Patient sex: M
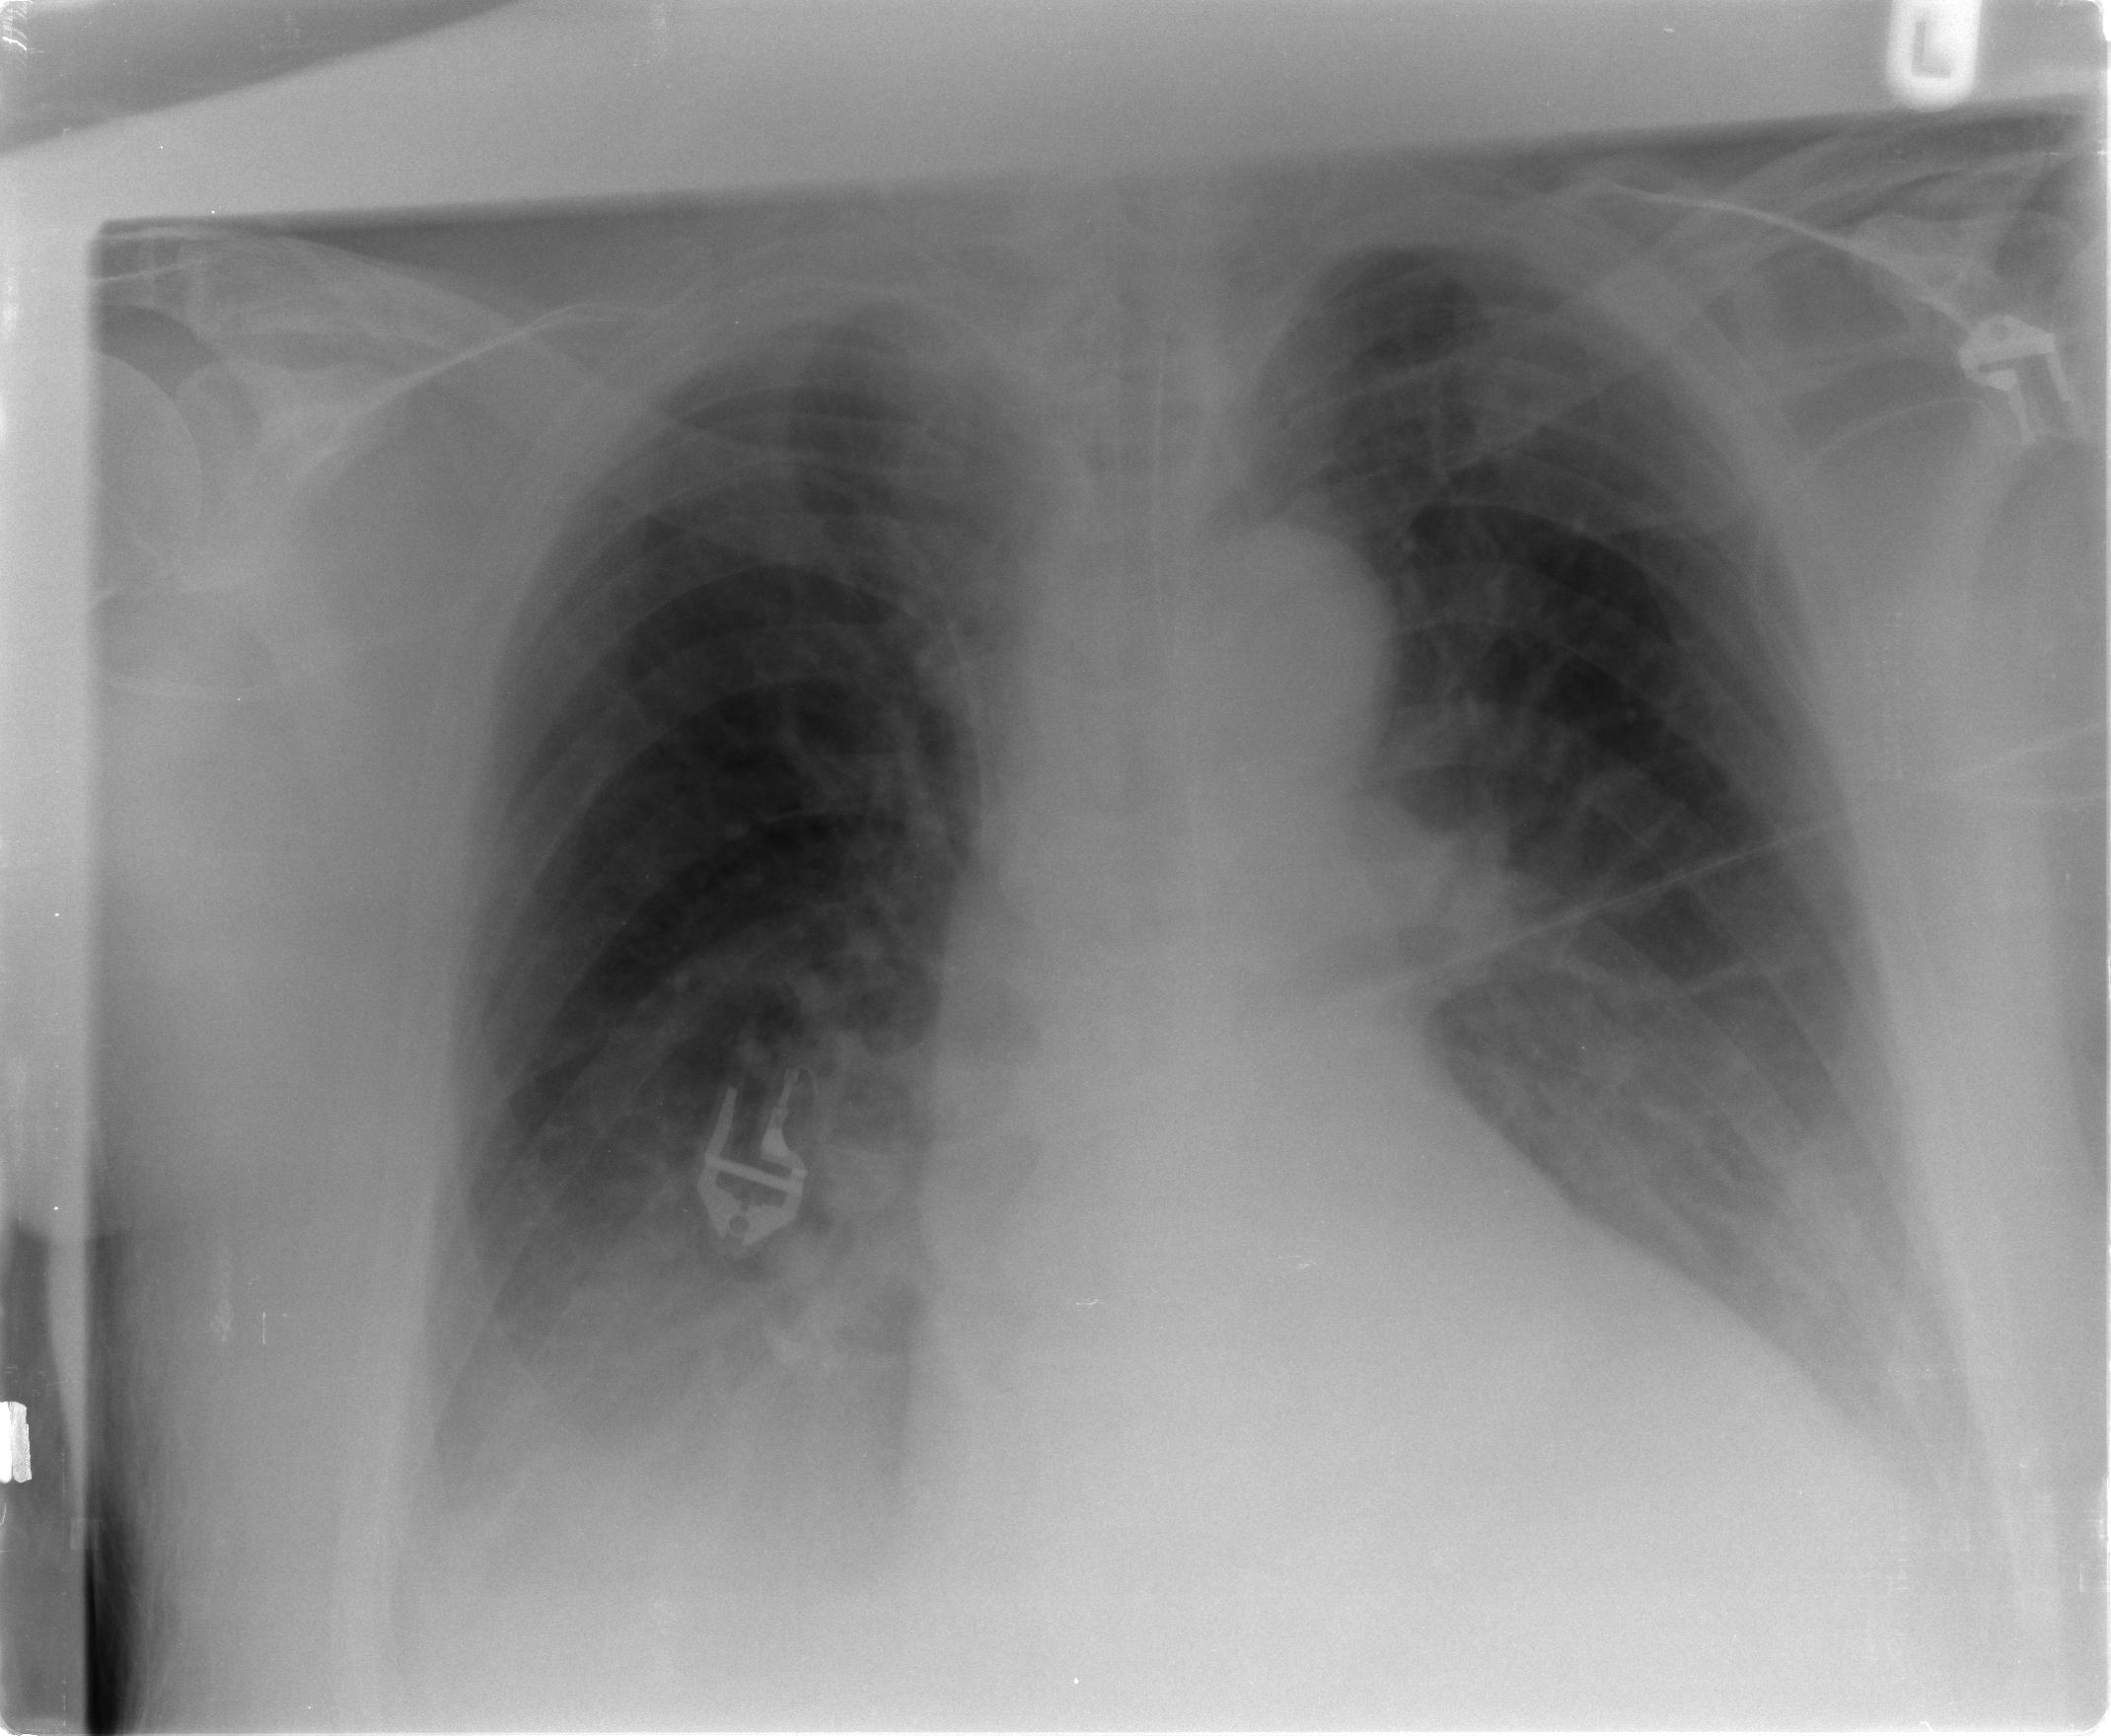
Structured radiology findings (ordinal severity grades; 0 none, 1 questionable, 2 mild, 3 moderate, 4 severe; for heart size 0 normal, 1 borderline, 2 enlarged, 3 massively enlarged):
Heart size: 2
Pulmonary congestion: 2
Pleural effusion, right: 2
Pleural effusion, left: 2
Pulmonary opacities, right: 0
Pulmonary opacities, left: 0
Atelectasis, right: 2
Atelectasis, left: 2